Aerial crown-view tile of a tropical tree (Barro Colorado Island, Panama), acquired 20240918:
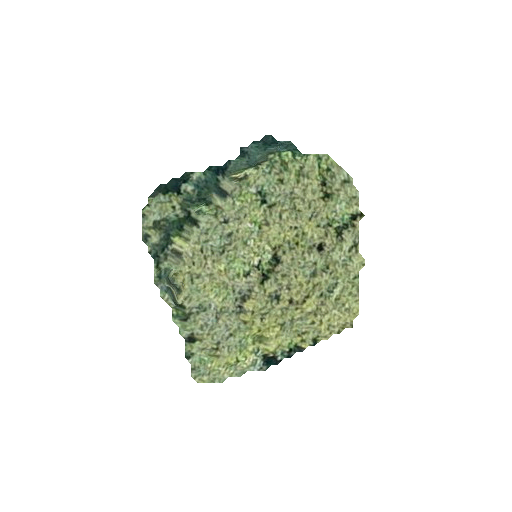
Species: Apeiba membranacea
GBIF accepted scientific name: Apeiba membranacea
Crown area: 61.415 m²